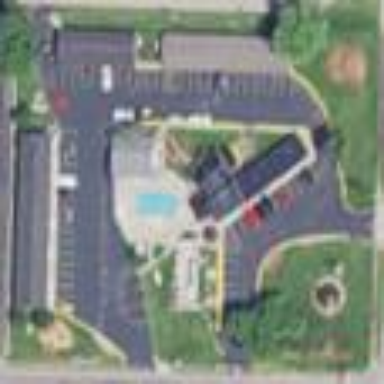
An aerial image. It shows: Motel that caters to tourists.